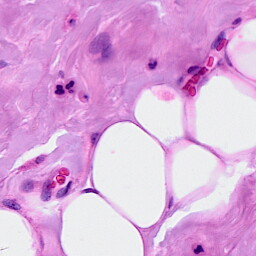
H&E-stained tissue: Breast